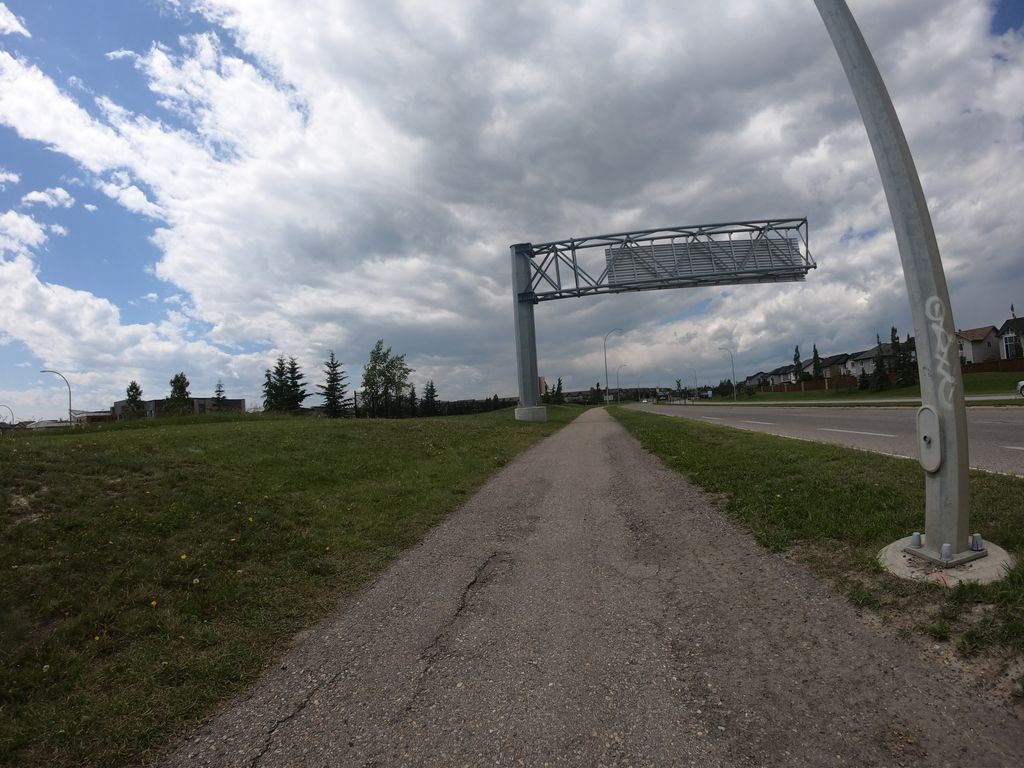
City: calgary